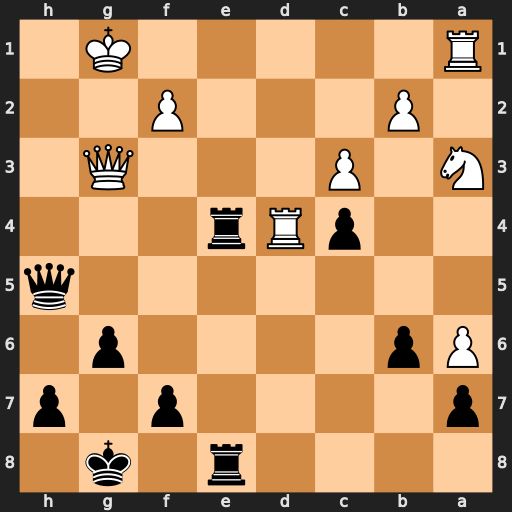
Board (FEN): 4r1k1/p4p1p/Pp4p1/7q/2pRr3/N1P3Q1/1P3P2/R5K1
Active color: b
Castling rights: -
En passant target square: -
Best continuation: Re1+ Rxe1 Rxe1+ Kg2 Qh1#